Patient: sex F, age 47
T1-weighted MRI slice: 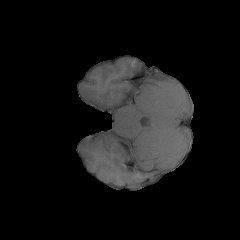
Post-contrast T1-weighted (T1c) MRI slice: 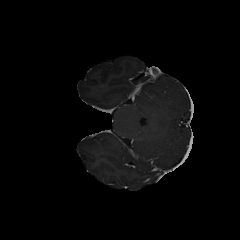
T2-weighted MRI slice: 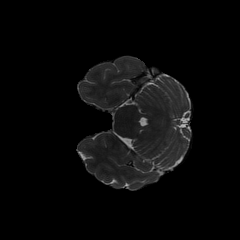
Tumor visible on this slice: no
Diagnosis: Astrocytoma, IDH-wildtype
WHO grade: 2